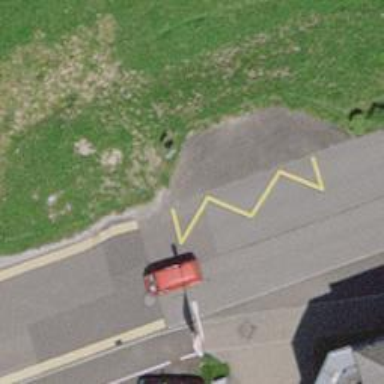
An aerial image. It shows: Platform for public transport on the road.